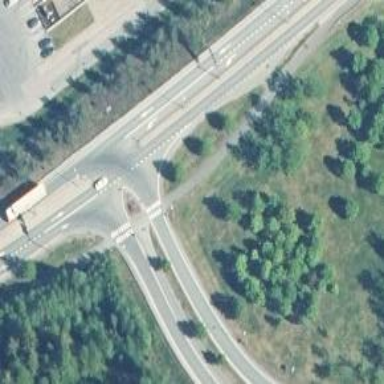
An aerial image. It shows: Asphalt motorway link road classified as tertiary.